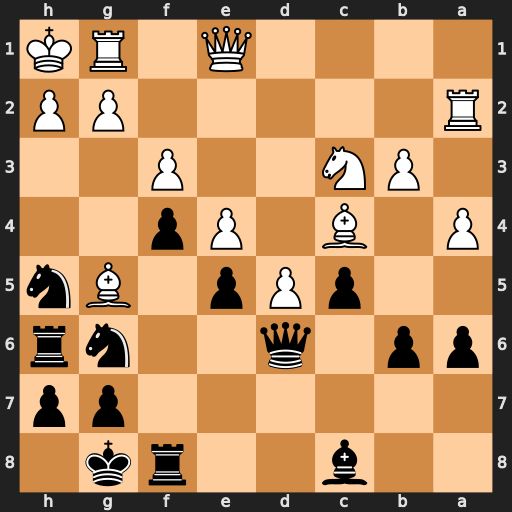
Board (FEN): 2b2rk1/6pp/pp1q2nr/2pPp1Bn/P1B1Pp2/1PN2P2/R5PP/4Q1RK
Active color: b
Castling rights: -
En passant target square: -
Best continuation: Ng3+ Qxg3 fxg3